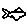
Label: fish